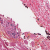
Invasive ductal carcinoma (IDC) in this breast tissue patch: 0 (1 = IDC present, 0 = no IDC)